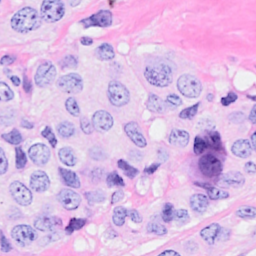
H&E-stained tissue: Breast